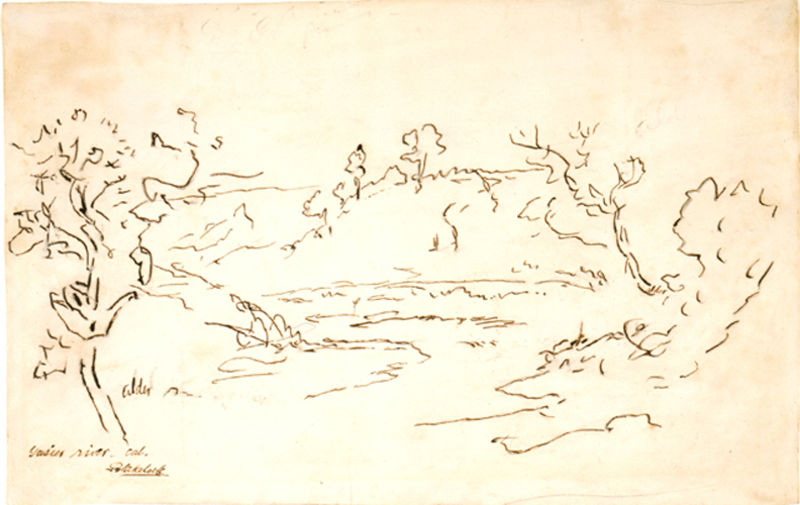
Titel: Gaiser River, California
Künstler: Ralph Albert Blakelock
Standort: Amherst (Massachusetts, USA)
Institution: Mead Art Museum, Amherst College
Schlagwörter: baum, himmel, bäume, landschaft, ufer, skizze, zeichnung, gras, wiese, signatur, bach, feld, hügel, busch, büsche, sträucher, wald, schrift, papier, umrisse, studie, berge, hang, linien, print, striche, konturen, strich, bleistift, entwurf, tree, landscape, water, trees, river, bushes, path, road, drawing, sketch, pen, writing, leaves, ink, signature, pencil, bank